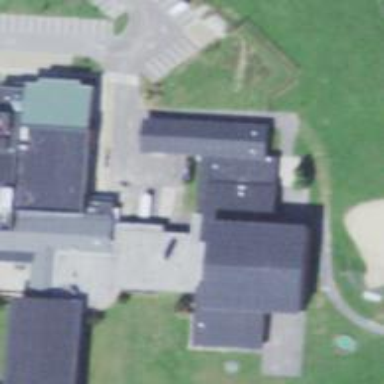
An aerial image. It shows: School building or complex.